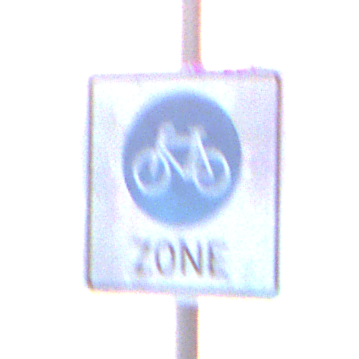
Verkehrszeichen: BeginnFahrradzone
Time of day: SunriseSunset
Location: Outdoor (Urban)
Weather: Clear
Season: NotSpecified
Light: Natural